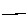
Label: line